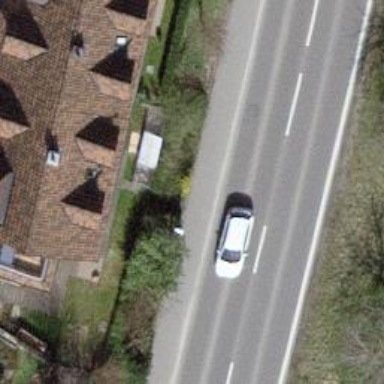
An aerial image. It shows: Set of steps on the road.